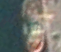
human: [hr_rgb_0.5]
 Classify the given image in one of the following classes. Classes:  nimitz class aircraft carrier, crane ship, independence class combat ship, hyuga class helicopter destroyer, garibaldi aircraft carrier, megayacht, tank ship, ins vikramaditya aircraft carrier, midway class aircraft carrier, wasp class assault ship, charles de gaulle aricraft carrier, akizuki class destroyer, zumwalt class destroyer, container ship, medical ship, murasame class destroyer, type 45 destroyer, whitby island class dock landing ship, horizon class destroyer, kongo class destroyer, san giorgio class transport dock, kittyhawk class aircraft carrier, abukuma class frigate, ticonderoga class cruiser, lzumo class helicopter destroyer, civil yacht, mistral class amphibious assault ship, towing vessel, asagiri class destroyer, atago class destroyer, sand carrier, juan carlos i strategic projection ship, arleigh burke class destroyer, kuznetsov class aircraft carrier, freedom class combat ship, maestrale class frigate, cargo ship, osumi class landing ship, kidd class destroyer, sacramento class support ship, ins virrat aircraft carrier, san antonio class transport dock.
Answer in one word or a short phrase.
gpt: Towing vessel